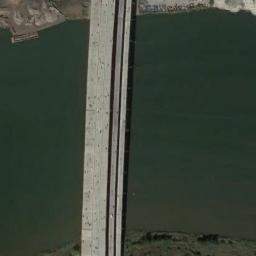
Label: bridge